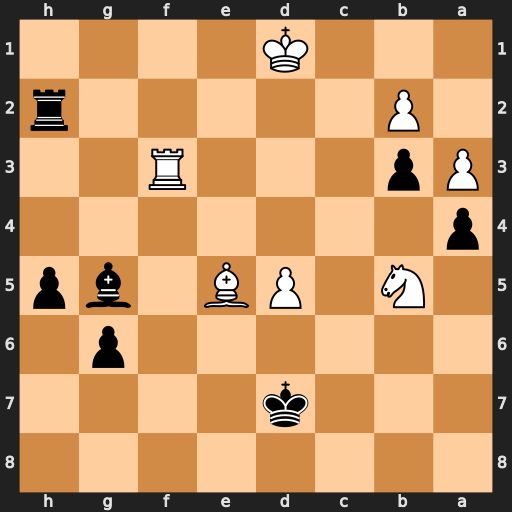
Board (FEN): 8/3k4/6p1/1N1PB1bp/p7/Pp3R2/1P5r/3K4
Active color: b
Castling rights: -
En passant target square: -
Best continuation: Rd2+ Ke1 Rxd5 Nc3 Rxe5+